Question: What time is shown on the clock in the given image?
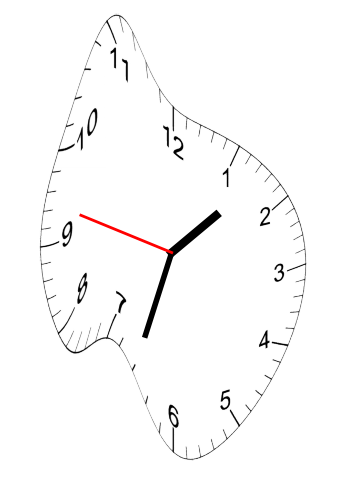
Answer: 01:32:47